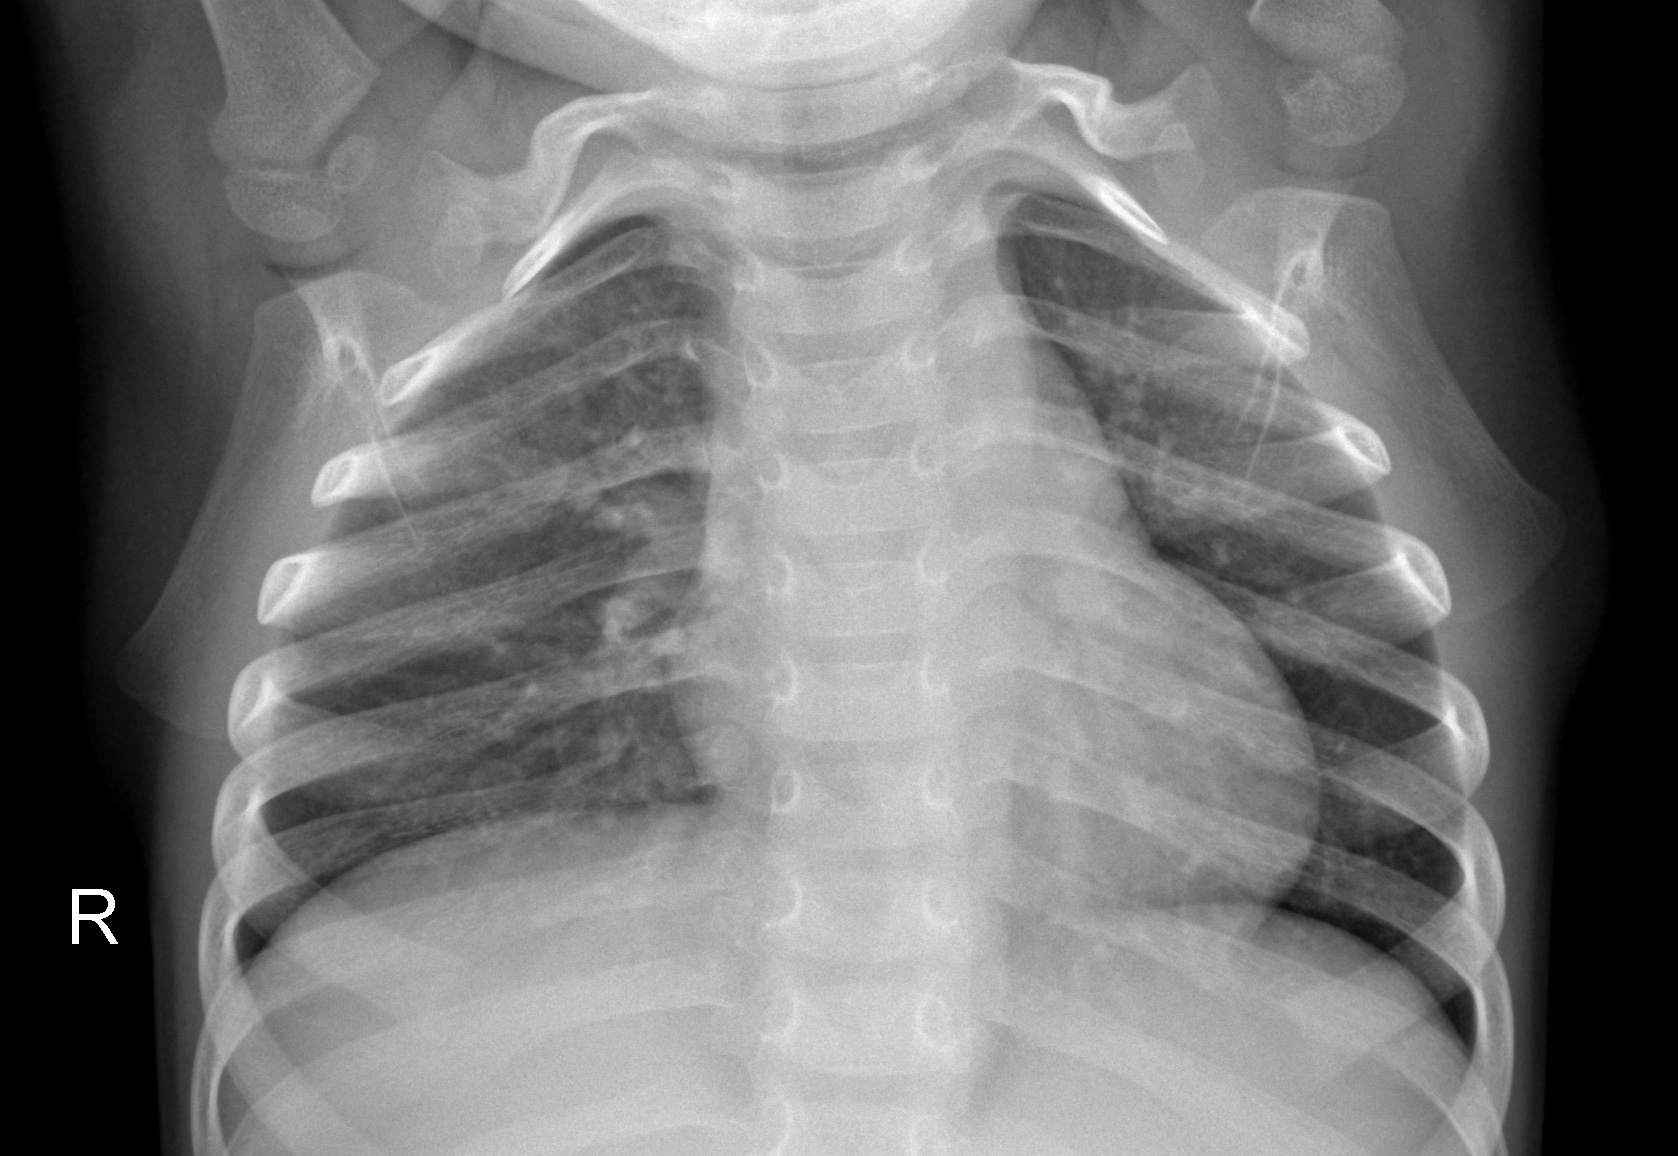
Diagnosis: NORMAL